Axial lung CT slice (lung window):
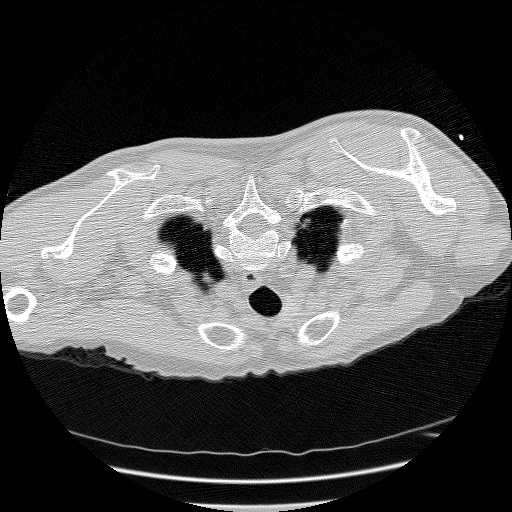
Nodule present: no